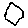
Label: hexagon